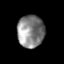
Tissue: prostate
Cell type: T cells
Senescence score: 0.2844
Nuclear area (px): 854
Mean DAPI intensity: 134.061